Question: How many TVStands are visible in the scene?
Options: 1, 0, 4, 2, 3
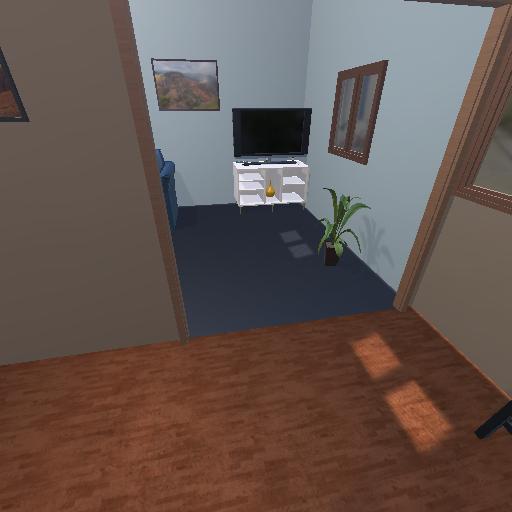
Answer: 1